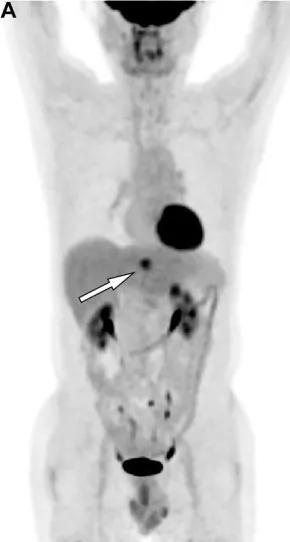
(A) The maximum intensity projection of the positron emission tomography (PET)/computed tomography (CT) shows a nodule (arrow) on the left side of the spine with increased uptake of fluorine-18 fluorodeoxyglucose (18F-FDG), with a maximum standardized uptake value (SUVmax) of 5.4.
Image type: radiology (pet)